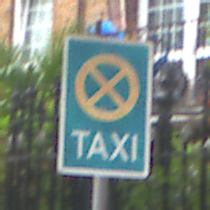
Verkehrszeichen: Taxenstand
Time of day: MorningAfternoon
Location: Outdoor (Urban)
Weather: Overcast
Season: NotSpecified
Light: Natural